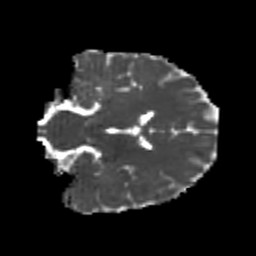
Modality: MD
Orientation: coronal
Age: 23
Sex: male
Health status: healthy
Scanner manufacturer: philips
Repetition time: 7.388 s
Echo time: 0.08599 s